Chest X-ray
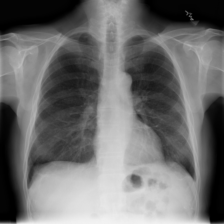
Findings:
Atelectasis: negative
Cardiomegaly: negative
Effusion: negative
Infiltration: negative
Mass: negative
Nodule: negative
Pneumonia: negative
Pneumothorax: negative
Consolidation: negative
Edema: negative
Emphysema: negative
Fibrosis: negative
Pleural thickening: negative
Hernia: negative